Aerial crown-view tile of a tropical tree (Barro Colorado Island, Panama), acquired 20250317:
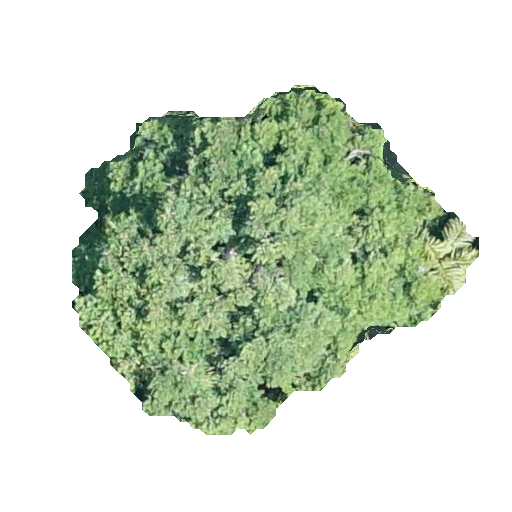
Species: Jacaranda copaia
GBIF accepted scientific name: Jacaranda copaia
Crown area: 138.737 m²